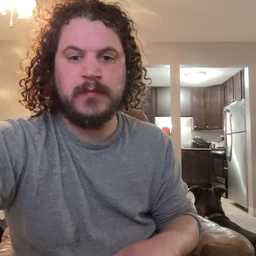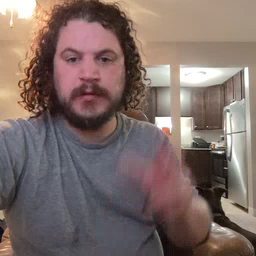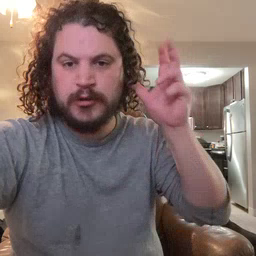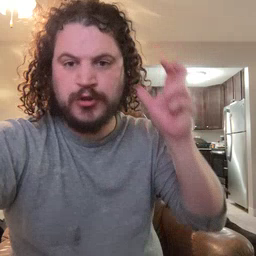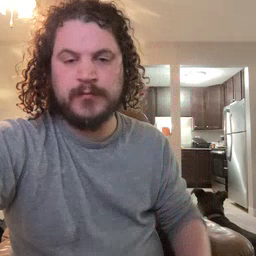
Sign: hear